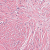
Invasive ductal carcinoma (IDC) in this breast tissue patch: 0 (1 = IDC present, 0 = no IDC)